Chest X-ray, AP view. Patient: 54 years old, sex M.
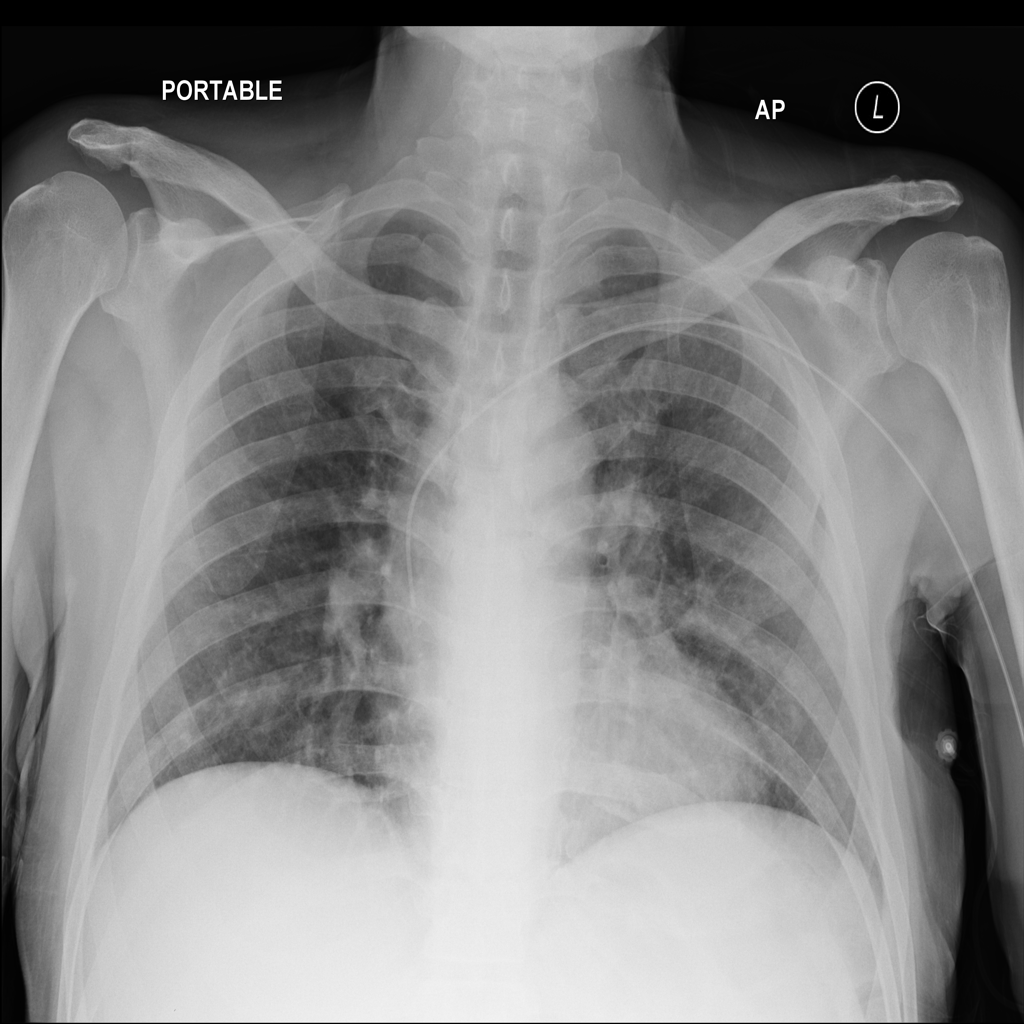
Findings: No Finding